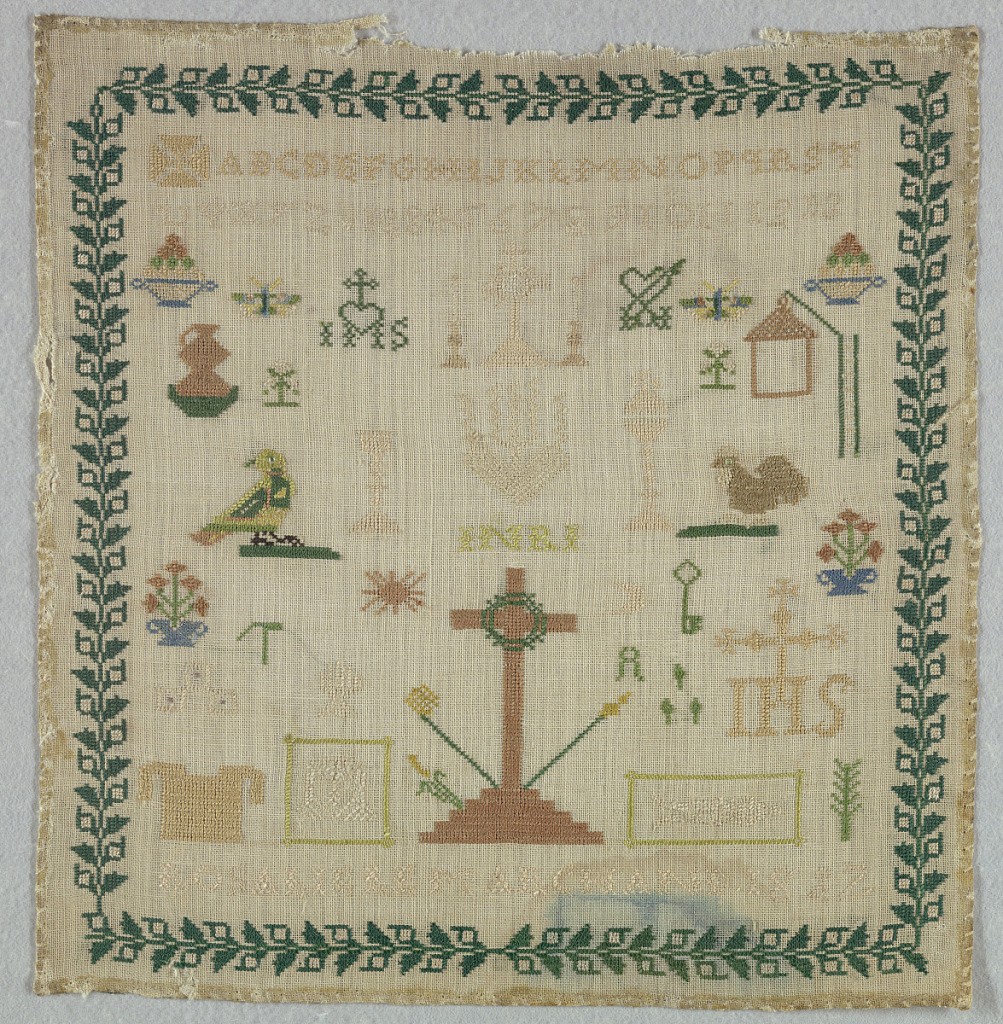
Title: Sampler
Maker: Rosalie le Marchand, Italian
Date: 1827
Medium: silk embroidery on linen foundation Technique: embroidered in cross stitch on plain weave
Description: Alphabet introduced by Maltese cross followed by isolated motifs, predominantly religious, contained within floral border